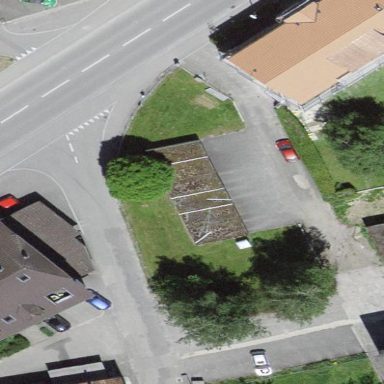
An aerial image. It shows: Garage.